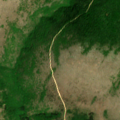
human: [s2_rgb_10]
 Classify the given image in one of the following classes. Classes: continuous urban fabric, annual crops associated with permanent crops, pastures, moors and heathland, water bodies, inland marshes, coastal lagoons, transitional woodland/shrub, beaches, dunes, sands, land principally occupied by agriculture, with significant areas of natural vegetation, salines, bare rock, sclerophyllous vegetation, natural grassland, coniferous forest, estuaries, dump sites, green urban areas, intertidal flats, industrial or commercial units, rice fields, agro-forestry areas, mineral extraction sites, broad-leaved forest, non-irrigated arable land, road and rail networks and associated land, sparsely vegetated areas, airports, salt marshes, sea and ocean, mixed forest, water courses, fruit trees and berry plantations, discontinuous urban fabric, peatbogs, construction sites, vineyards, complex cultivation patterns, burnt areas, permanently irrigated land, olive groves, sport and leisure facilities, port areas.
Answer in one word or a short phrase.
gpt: land principally occupied by agriculture, with significant areas of natural vegetation, broad-leaved forest, natural grassland, transitional woodland/shrub